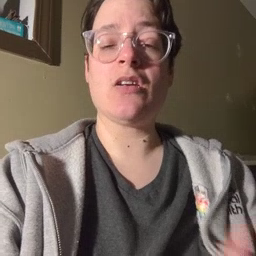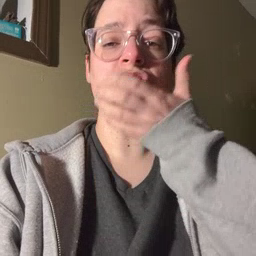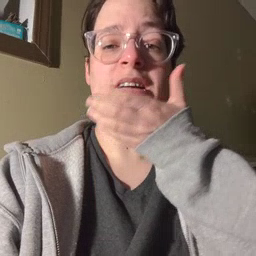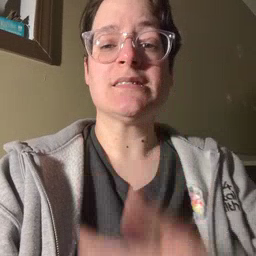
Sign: grass